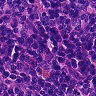
Metastatic tissue present: no